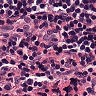
Metastatic tissue present: no